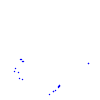
Particle: pion